Question: Here's the problem the text overlayed over the image and gradient has some weird pixilation around the text, but I can't work out why.

Here's the code:
'''
<?php
function hex2rgb($hex) {
$rgb[0] = hexdec(substr($hex, 0, 2));
$rgb[1] = hexdec(substr($hex, 2, 2));
$rgb[2] = hexdec(substr($hex, 4, 2));
return $rgb;
}
$sourceImage = imagecreatefromstring(file_get_contents("source.jpg"));
$imagePadding = 10;
$height = imagesy($sourceImage);
$width = imagesx($sourceImage);
$baseImage = imagecreatetruecolor($width, $height);
$backgroundColor = imagecolorallocate($baseImage, 0, 0, 0);
imagefill($baseImage, 0, 0, $backgroundColor);
imagecopyresampled($baseImage, $sourceImage, 0, 0, 0, 0, $width, $height, $width, $height);
//==== GRADIENT ====//
// Modified from: http://stackoverflow.com/questions/<PHONE>/blend-transparent-gradient-with-an-image-using-php-gd-library
$gradientCanvas = imagecreatetruecolor($width, $height);
$transColor = imagecolorallocatealpha($gradientCanvas, 0, 0, 0, 127);
imagefill($gradientCanvas, 0, 0, $transColor);
$color = hex2rgb("000000");
$start = -40;
$stop = 120;
$range = $stop - $start;
for ($y = 0; $y < $height; ++$y) {
$alpha = $y <= $start ? 0 : round(min(($y - $start) / $range, 1) * 127);
$newColor = imagecolorallocatealpha($gradientCanvas, $color[0], $color[1], $color[2], $alpha);
imageline($gradientCanvas, 0, $y, $width, $y, $newColor);
}
imagecopyresampled($baseImage, $gradientCanvas, 0, 0, 0, 0, $width, $height, $width, $height);
//==== TEXT ====//
putenv('GDFONTPATH=.');
$font = "HelveticaNeueBold.ttf";
$white = imagecolorallocate($baseImage, 255, 255, 255);
imagettftext($baseImage, 14, 0, $imagePadding, $imagePadding + 16, $white, $font, "Foobar");
header('Content-Type: image/jpeg');
imagejpeg($baseImage);
imagedestroy($baseImage);
imagedestroy($sourceImage);
?>
'''
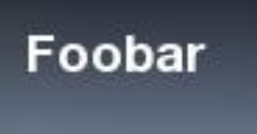
Answer: The default quality of 'imagejpeg' <URL> is ~75, you will want to set this to 100
'''
imagejpeg($baseImage, null, 100);
'''